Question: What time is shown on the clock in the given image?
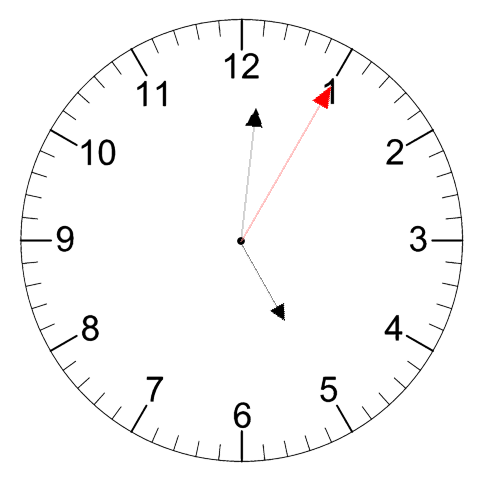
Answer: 05:01:05